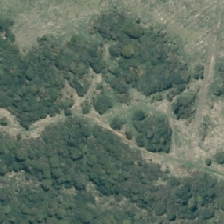
Land cover: broadleaved_indigenous_hardwood